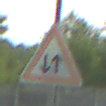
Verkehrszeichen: Gegenverkehr
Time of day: MorningAfternoon
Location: Outdoor (Nature)
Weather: PartlyCloudy
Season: NotSpecified
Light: Natural